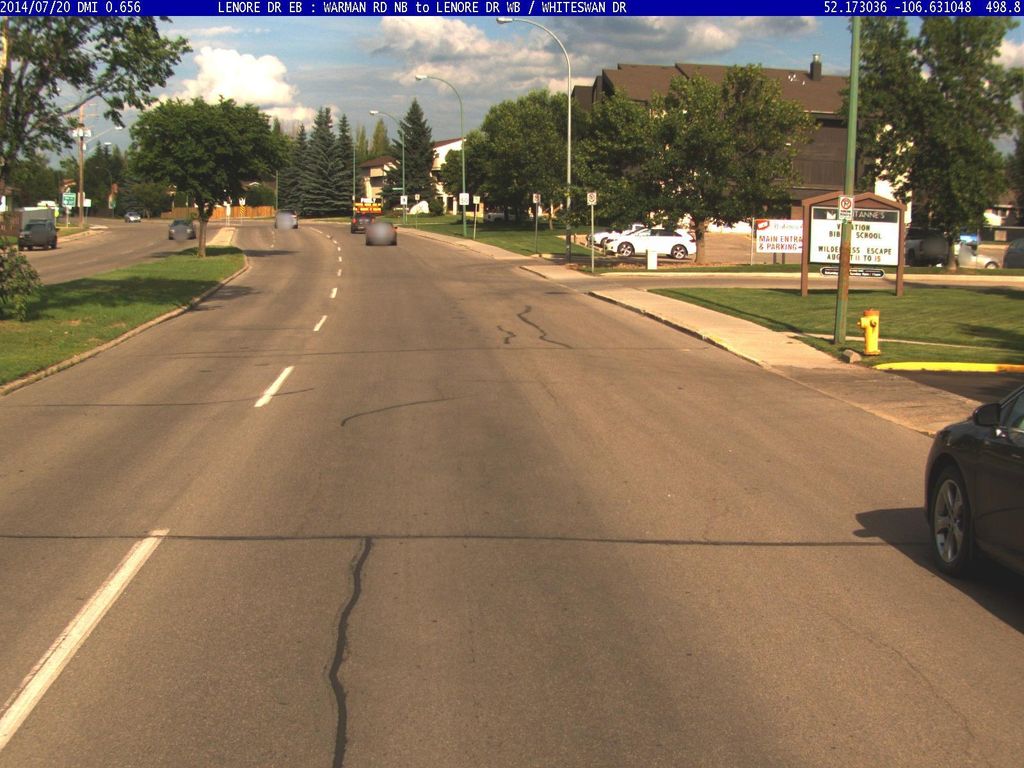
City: saskatoon